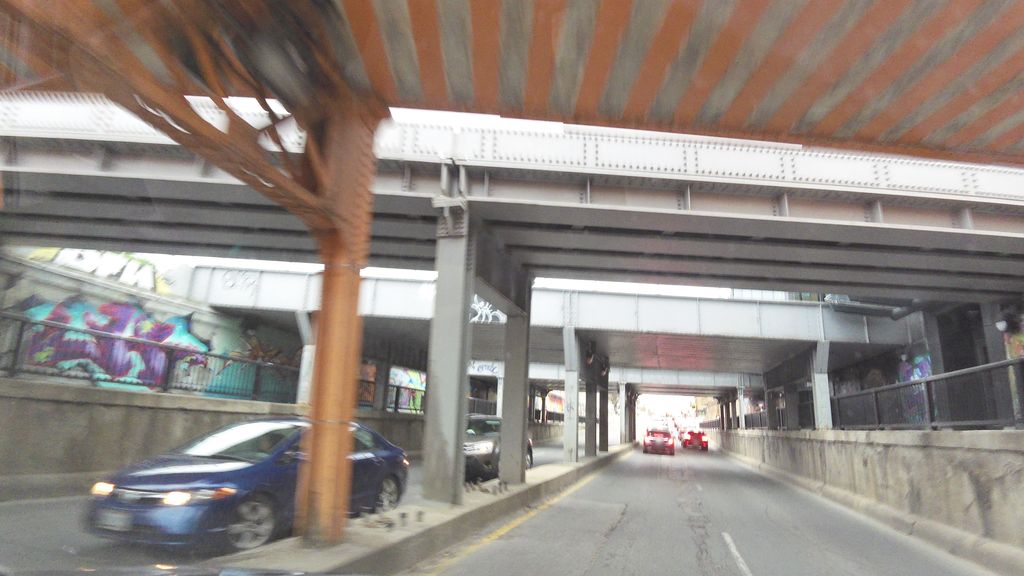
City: toronto